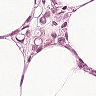
Metastatic tissue present: yes